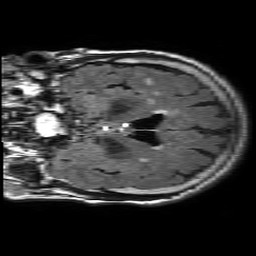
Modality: FLAIR
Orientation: coronal
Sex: female
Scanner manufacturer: philips
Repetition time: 11 s
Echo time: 0.125 s